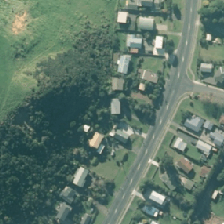
Land cover: urban_build_up